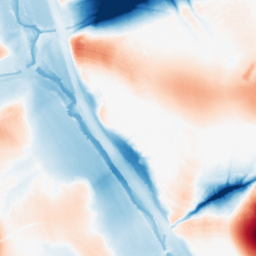
Category: morphological
Decomposition family: tophat_combined
Decomposition parameters: size: 50
Upsampling method: quintic
Upsampling parameters: scale: 2
Upsampling scale: 2